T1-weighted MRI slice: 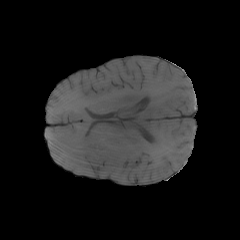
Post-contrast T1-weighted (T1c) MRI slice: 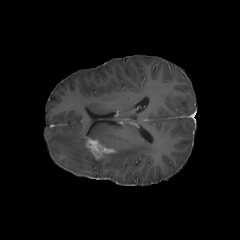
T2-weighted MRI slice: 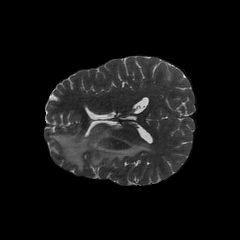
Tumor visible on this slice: yes